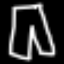
Label: pants